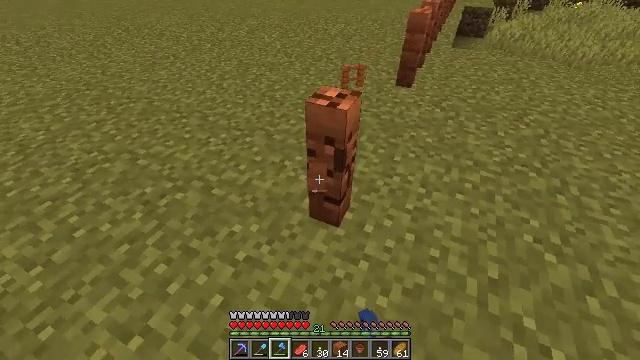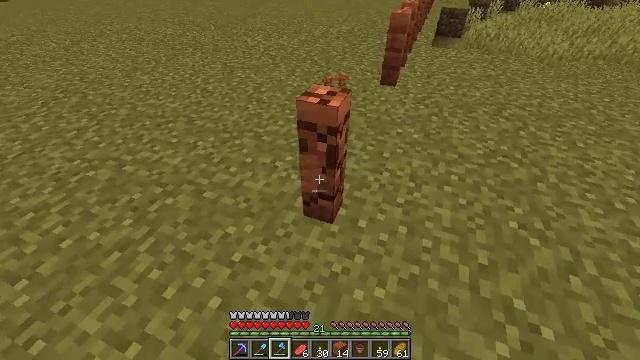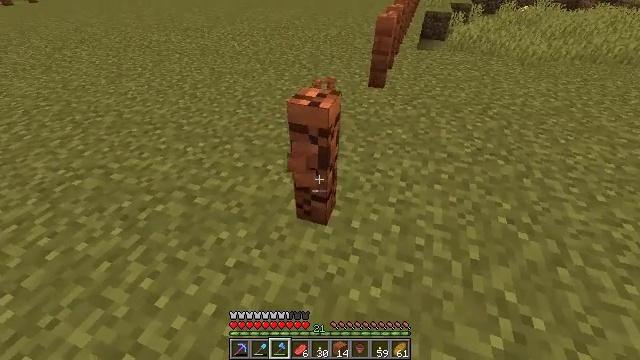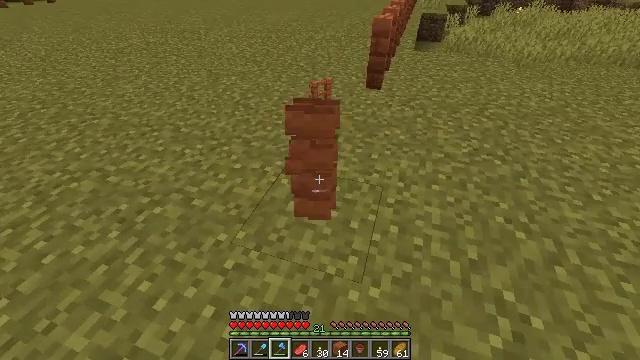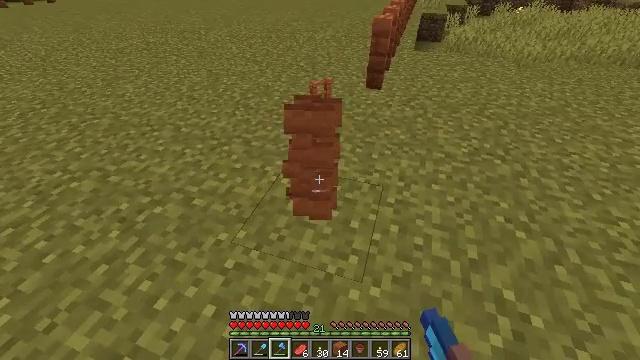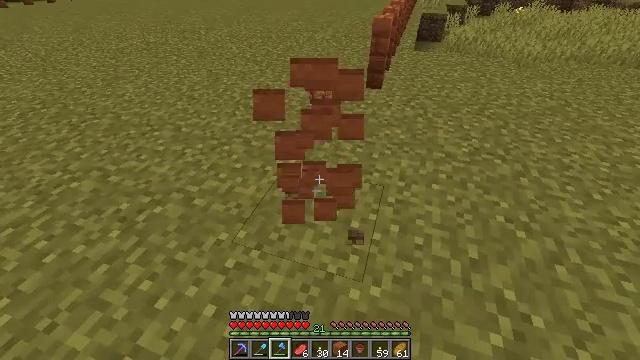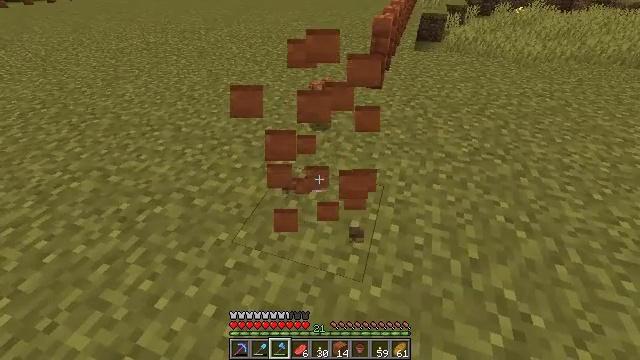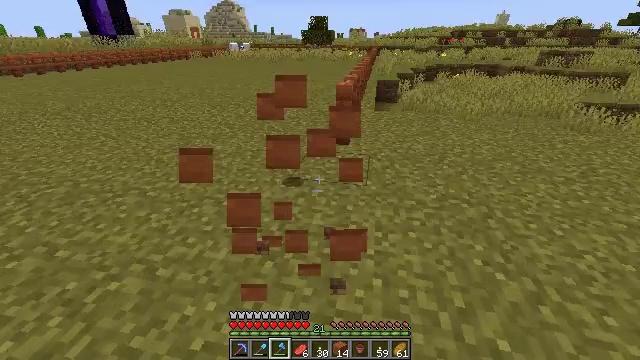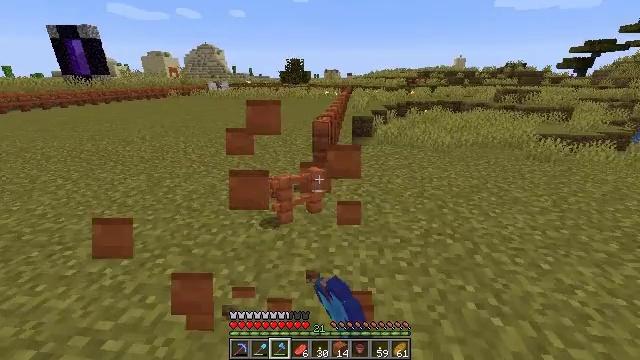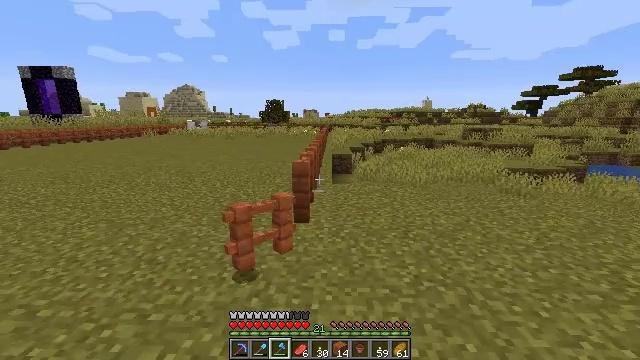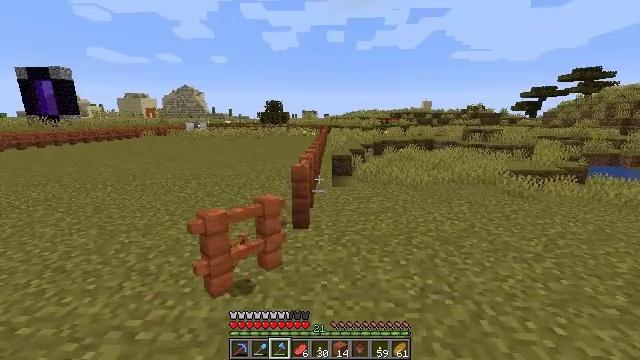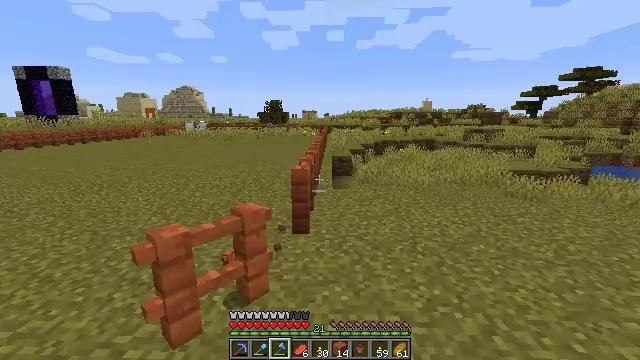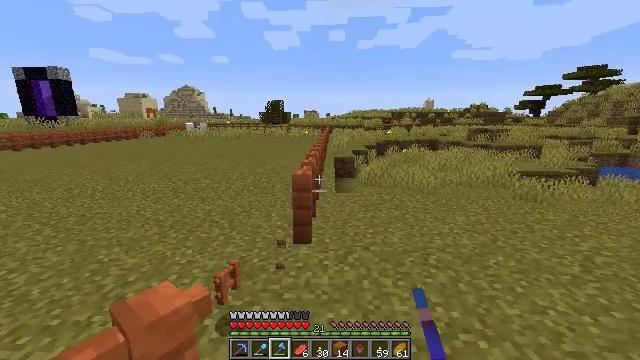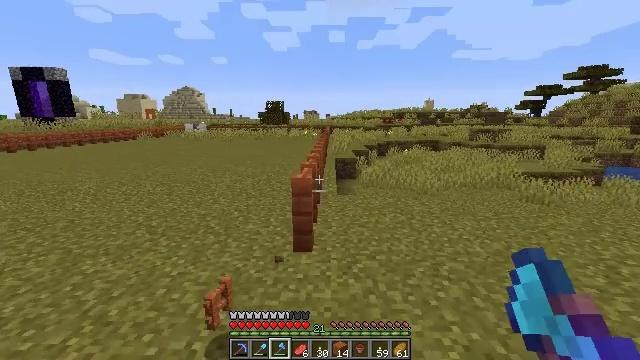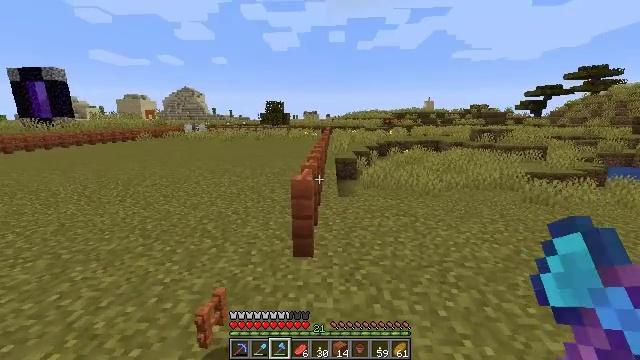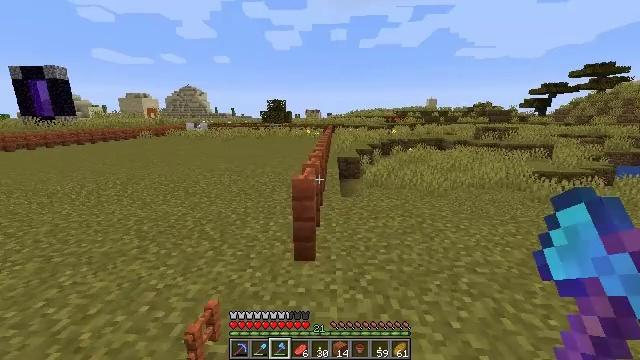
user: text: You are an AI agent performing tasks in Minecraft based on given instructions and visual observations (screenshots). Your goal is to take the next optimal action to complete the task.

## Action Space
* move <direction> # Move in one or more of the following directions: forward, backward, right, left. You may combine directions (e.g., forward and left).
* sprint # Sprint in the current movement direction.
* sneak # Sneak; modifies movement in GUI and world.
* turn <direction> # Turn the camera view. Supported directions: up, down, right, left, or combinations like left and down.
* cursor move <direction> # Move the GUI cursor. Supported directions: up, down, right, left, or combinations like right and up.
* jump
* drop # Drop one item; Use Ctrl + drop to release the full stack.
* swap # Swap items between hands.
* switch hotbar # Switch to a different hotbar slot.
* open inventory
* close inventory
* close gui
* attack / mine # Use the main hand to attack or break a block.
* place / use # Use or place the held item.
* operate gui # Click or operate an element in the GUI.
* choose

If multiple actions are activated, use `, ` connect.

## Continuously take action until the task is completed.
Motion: motion action
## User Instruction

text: Attack the acacia fence to break it.
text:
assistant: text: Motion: turn right, attack / mine
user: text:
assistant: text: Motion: turn right, attack / mine
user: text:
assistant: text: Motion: attack / mine
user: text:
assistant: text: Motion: attack / mine
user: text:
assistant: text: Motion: attack / mine
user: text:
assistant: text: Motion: attack / mine
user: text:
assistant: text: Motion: move forward, turn right and up, attack / mine
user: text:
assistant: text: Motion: move forward, turn right and up, attack / mine
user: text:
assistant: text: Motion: move forward, turn right and up, attack / mine
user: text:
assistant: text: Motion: move forward, attack / mine
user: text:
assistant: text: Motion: move forward, attack / mine
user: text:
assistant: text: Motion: move forward, attack / mine
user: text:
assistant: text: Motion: move forward, attack / mine
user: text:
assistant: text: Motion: move forward, attack / mine
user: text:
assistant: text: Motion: move forward, attack / mine
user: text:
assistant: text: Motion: move forward, turn down, attack / mine
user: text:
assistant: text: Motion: turn down, attack / mine
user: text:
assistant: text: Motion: turn down, attack / mine
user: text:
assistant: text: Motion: attack / mine
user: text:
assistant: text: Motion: attack / mine
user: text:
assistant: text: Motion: attack / mine
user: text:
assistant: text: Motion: attack / mine
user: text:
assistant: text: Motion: attack / mine
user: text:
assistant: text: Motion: attack / mine
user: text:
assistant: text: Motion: attack / mine
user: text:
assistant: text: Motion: attack / mine
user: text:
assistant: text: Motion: move forward, attack / mine
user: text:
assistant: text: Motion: move forward, attack / mine
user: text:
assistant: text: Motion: move forward, attack / mine
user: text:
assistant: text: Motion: move forward, attack / mine